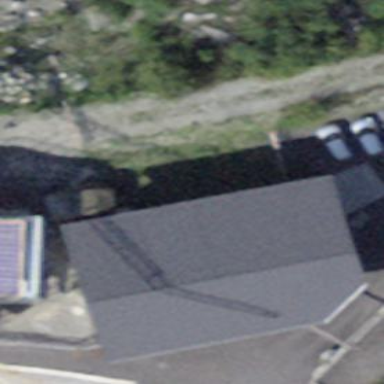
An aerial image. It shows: Building with hydro power generator.